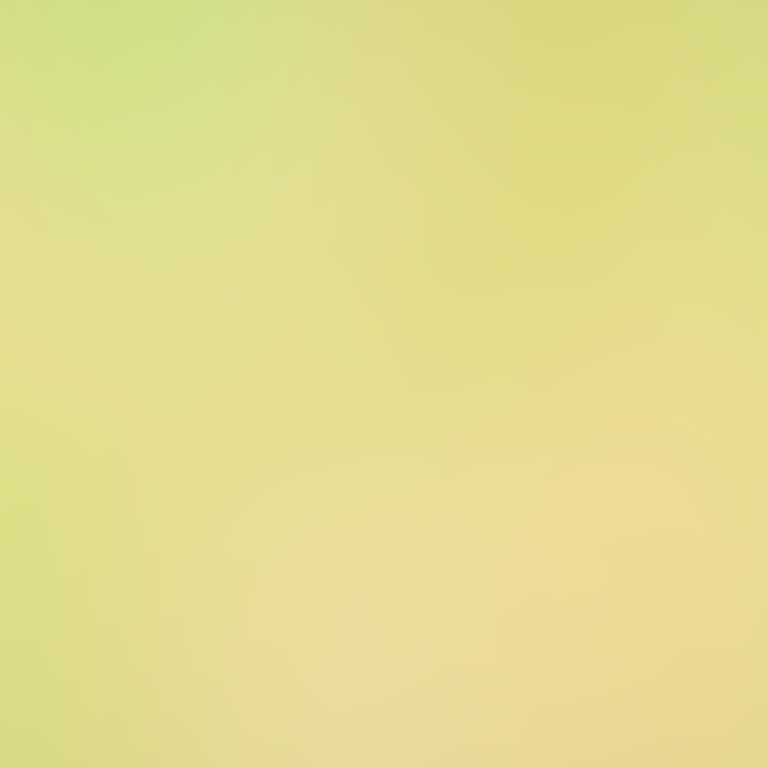
Abstract light effect, smooth gradient from soft yellow to pale green, calm atmosphere, diffuse light, no room, no furniture, no objects.